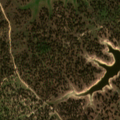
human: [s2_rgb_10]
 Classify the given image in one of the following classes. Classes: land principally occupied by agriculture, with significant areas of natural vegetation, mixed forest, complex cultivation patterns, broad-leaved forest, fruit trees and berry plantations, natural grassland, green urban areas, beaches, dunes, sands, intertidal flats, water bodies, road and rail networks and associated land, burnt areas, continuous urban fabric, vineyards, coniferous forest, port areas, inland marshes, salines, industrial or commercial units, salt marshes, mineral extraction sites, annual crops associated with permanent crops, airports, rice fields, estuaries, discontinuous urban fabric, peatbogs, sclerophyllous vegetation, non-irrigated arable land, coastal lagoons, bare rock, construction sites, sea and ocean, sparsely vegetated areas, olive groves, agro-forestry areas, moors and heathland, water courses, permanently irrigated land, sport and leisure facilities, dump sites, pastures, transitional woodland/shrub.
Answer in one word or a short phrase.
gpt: non-irrigated arable land, agro-forestry areas